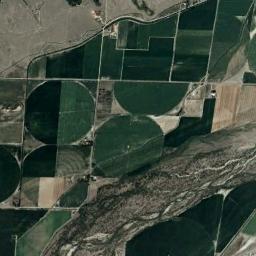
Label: circular_farmland